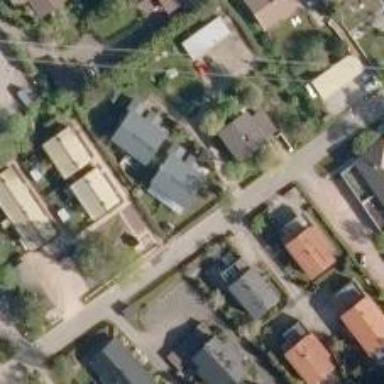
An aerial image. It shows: Residential garden.